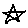
Label: star